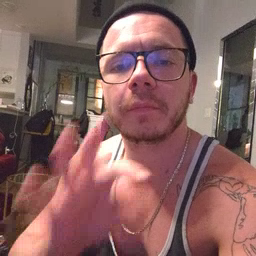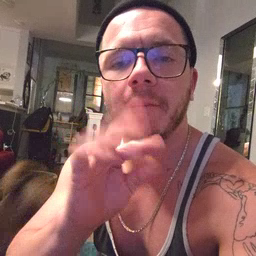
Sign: feet